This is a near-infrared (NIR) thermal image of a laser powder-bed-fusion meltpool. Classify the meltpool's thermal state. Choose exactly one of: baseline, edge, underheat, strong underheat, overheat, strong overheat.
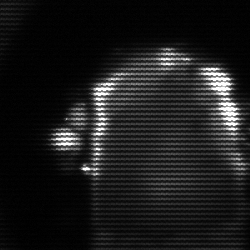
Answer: baseline